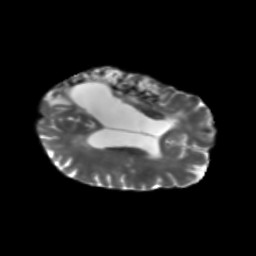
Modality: T2w
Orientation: axial
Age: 65
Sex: female
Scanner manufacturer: siemens
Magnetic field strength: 3 T
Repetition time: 5.25 s
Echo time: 0.08 s